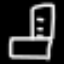
Label: chair